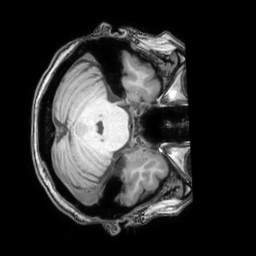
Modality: T1w
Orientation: axial
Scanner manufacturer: philips
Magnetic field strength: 3 T
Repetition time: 0.007 s
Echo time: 0.003501 s